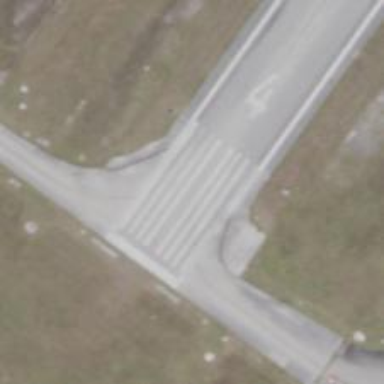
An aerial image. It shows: Runway surface made of asphalt at airport.